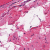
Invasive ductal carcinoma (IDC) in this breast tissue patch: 0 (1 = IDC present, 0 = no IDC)